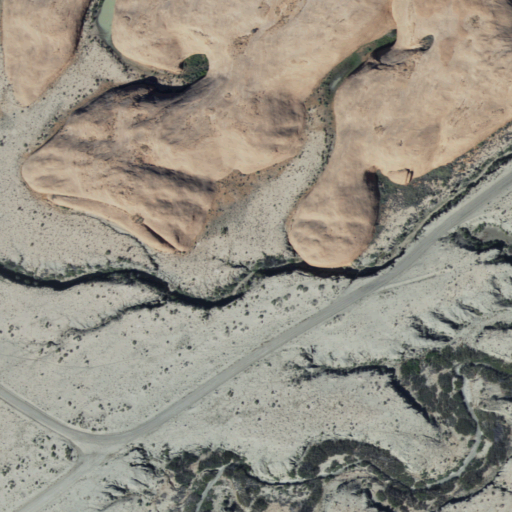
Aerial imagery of valley in Arizona named Hipbone Wash containing shrub and grassland